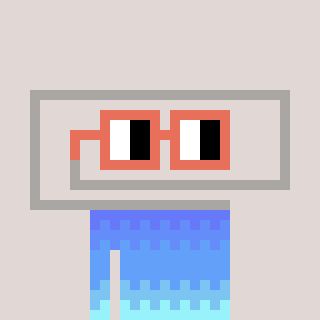
a pixel art character with square orange glasses, a paperclip-shaped head and a green-colored body on a warm background